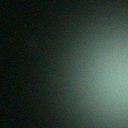
Screen state: off